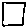
Label: square